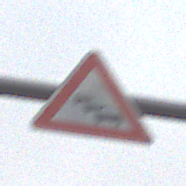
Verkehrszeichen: Stau
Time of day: Midday
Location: Outdoor (Nature)
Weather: Overcast
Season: NotSpecified
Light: Natural